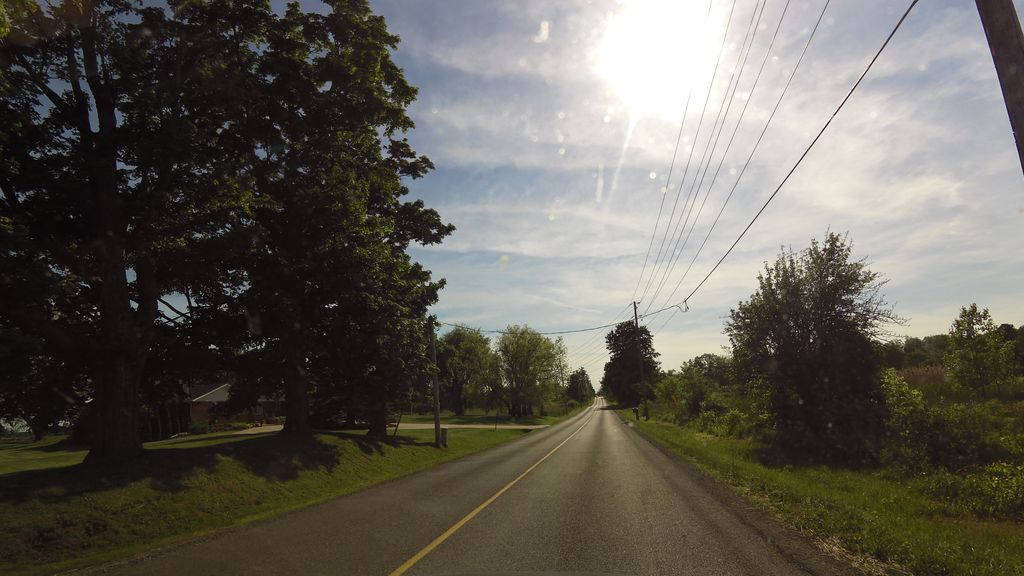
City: hamilton